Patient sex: F
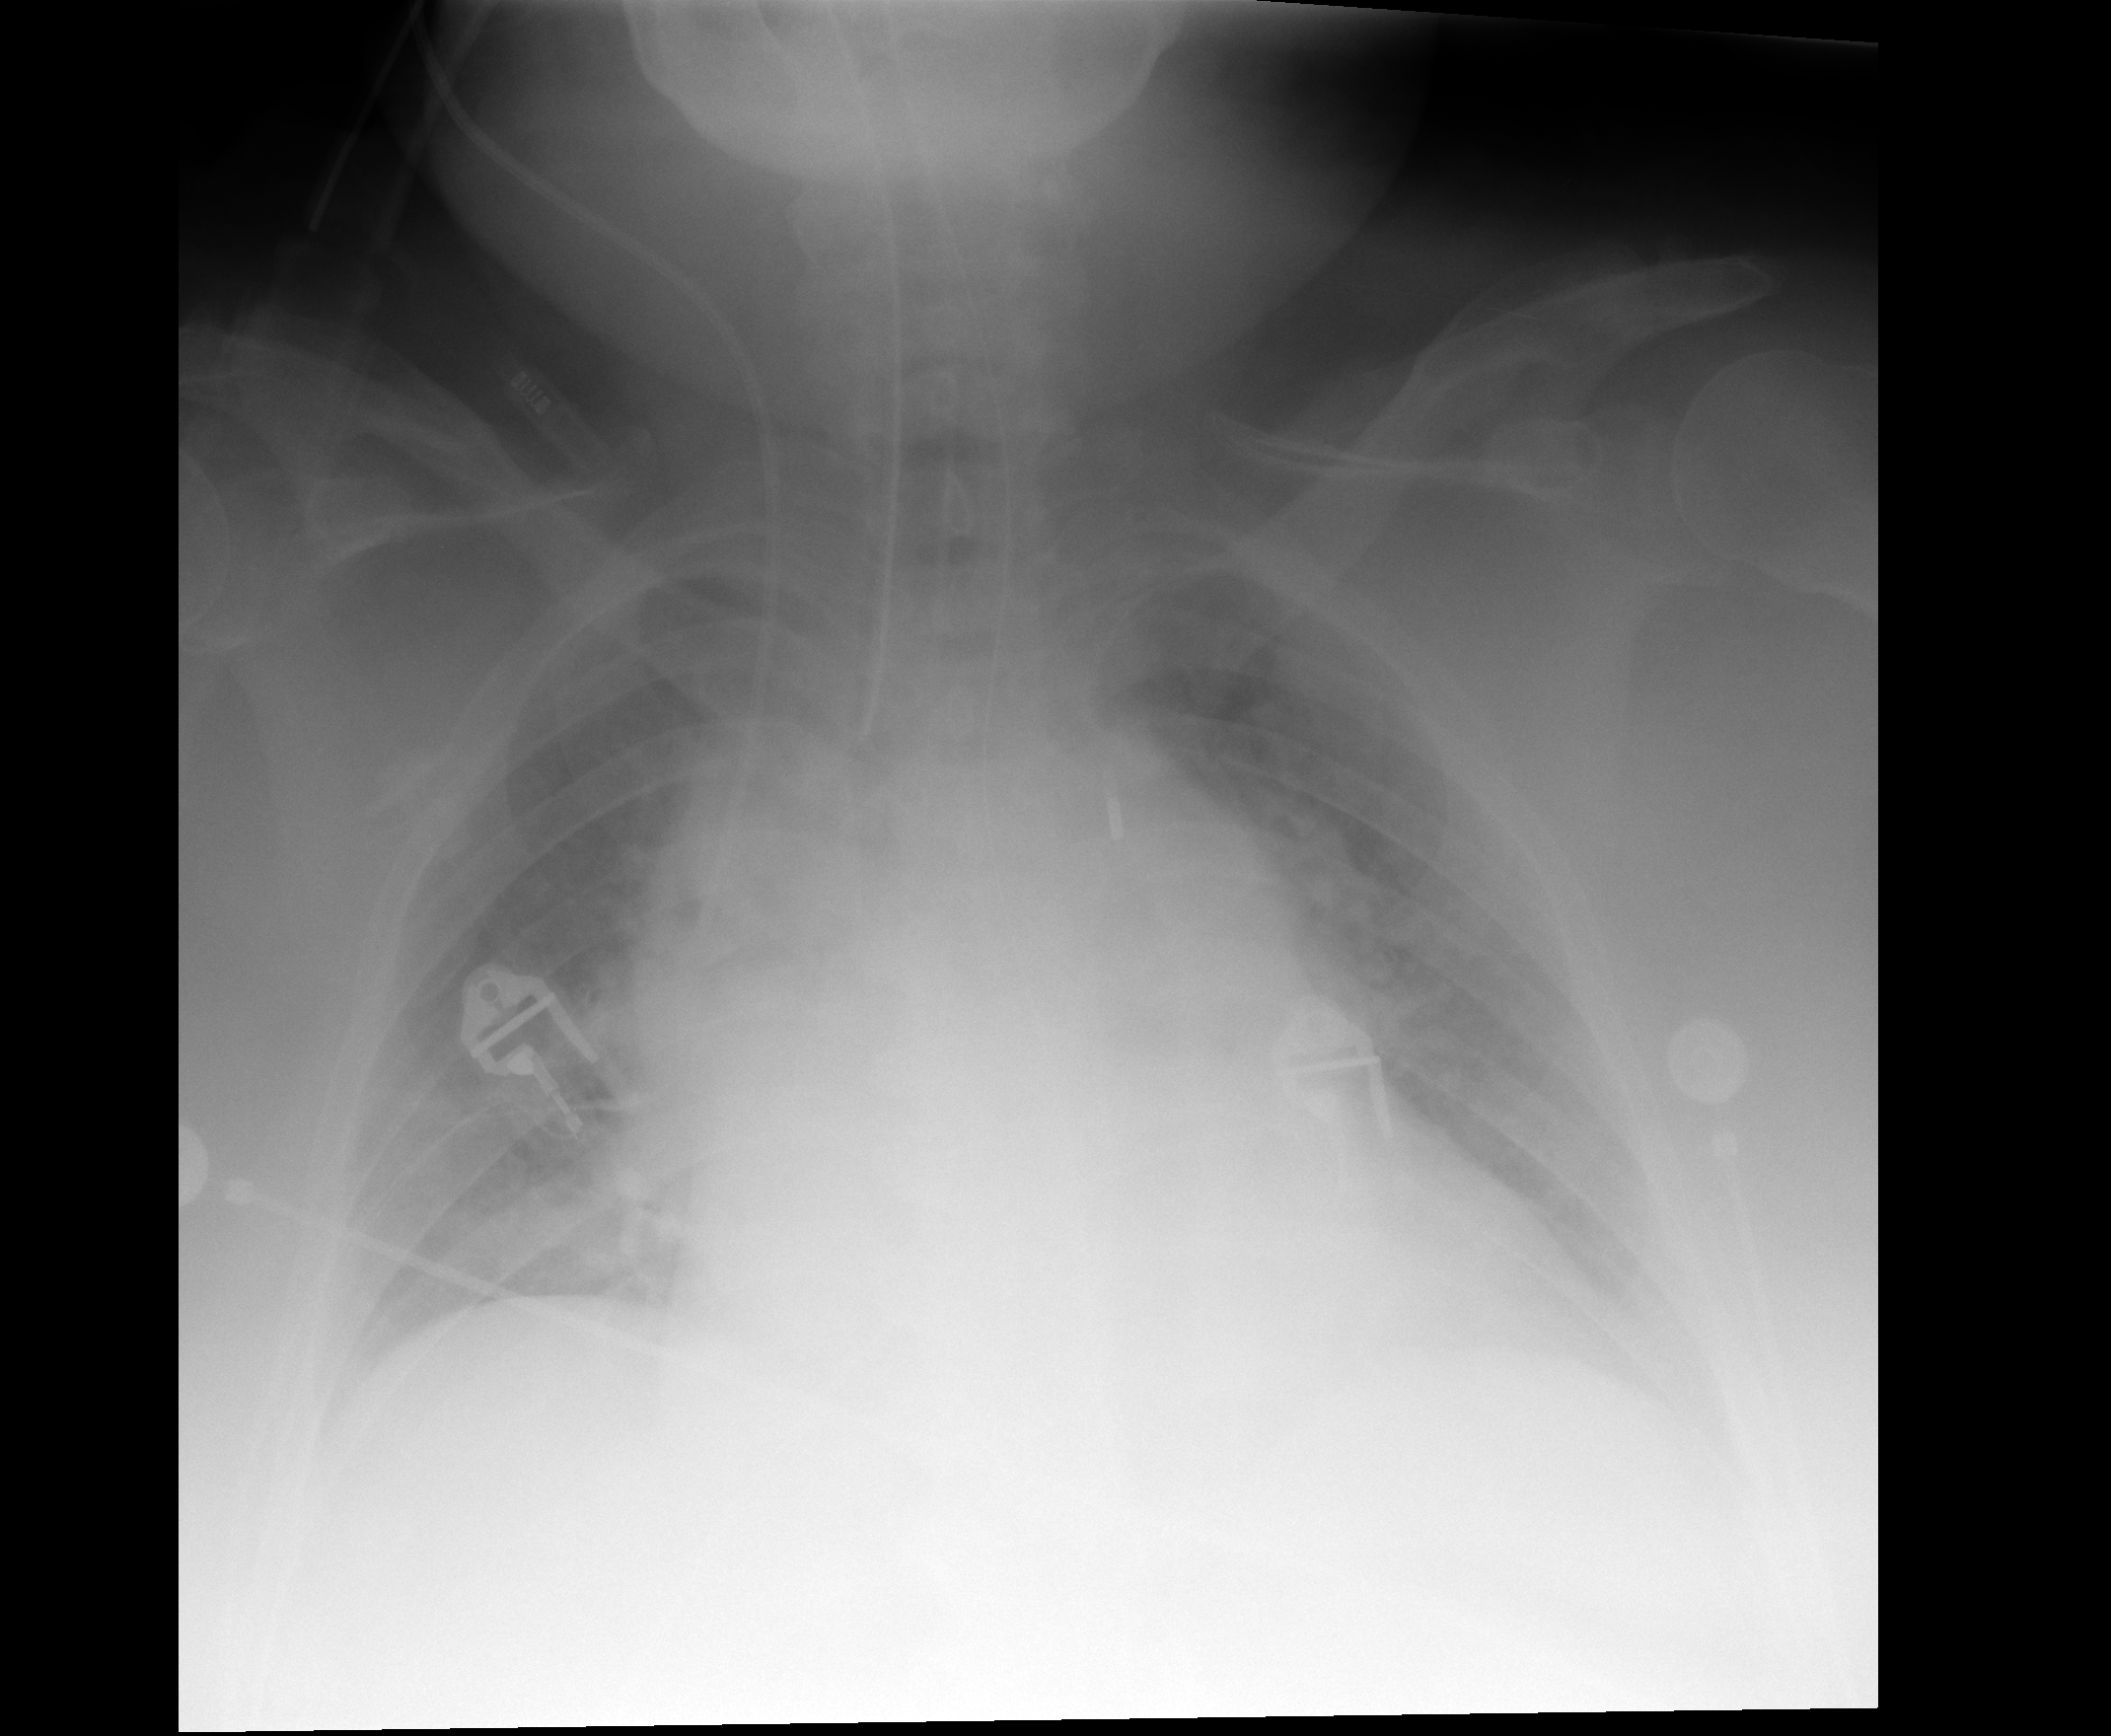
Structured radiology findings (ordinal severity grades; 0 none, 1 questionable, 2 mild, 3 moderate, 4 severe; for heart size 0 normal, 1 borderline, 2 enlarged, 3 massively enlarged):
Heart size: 2
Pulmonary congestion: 3
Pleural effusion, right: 0
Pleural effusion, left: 2
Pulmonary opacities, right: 0
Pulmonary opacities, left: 0
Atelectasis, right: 0
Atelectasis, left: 2